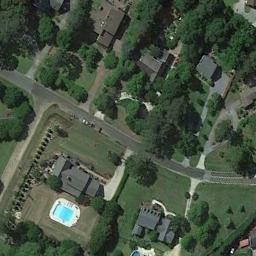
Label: medium_residential